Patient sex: M
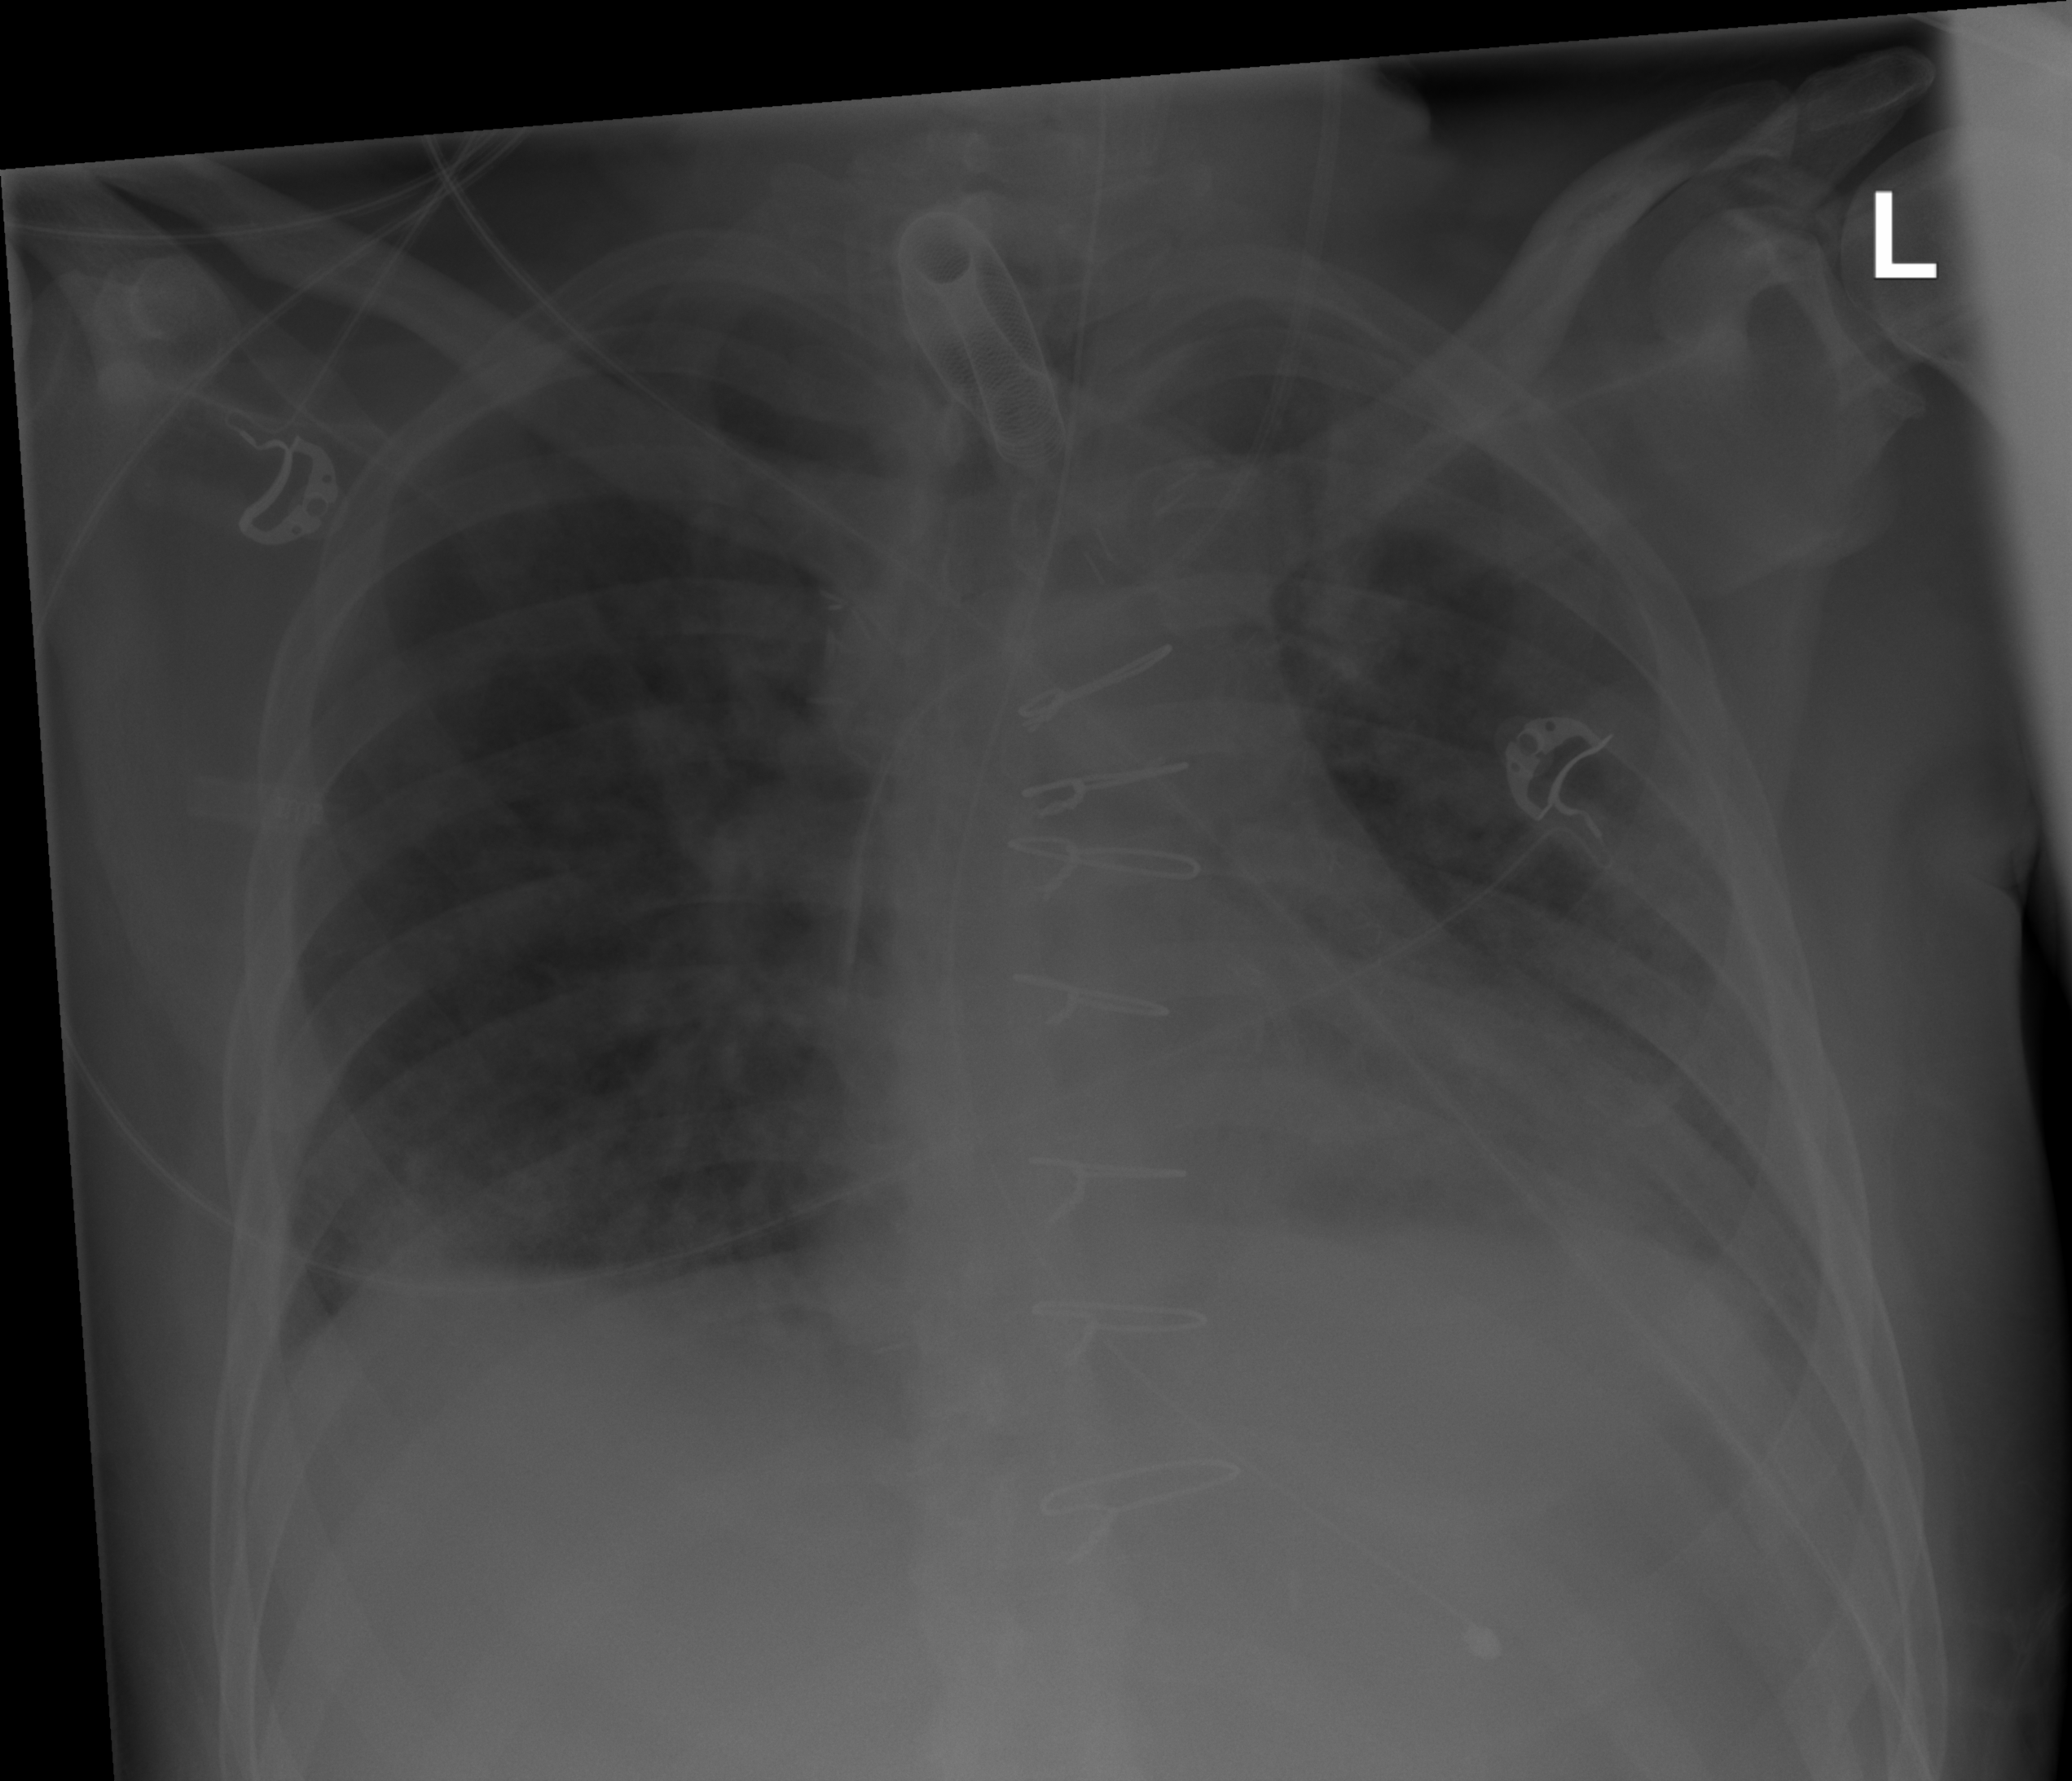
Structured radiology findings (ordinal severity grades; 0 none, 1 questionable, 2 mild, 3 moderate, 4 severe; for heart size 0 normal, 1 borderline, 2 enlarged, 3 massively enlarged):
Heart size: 2
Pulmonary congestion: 3
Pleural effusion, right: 2
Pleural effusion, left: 2
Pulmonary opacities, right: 2
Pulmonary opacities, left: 2
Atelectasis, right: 2
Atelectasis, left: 2